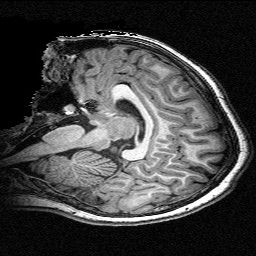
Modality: T1w
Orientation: sagittal
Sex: female
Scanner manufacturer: siemens
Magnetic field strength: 3 T
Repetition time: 2.3 s
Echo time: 0.00336 s